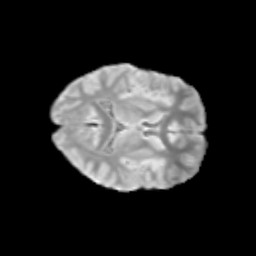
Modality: T2w
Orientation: axial
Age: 12
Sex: male
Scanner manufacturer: siemens
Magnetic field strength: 3 T
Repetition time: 3.8 s
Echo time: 0.07 s